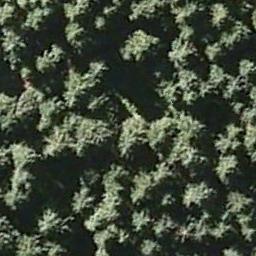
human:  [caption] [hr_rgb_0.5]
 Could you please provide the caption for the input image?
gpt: The forest is full of green trees .

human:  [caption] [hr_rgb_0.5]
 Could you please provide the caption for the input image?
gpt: Many green trees are in a forest and the leaves cast a black shadow .

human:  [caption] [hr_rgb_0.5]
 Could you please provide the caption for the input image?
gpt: This is a dense forest .

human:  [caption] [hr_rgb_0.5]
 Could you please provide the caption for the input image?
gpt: The forest has a lot of randomly arranged green trees .

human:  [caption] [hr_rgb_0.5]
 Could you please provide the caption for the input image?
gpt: A forest with many green trees .